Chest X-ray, AP view. Patient: 9 years old, sex M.
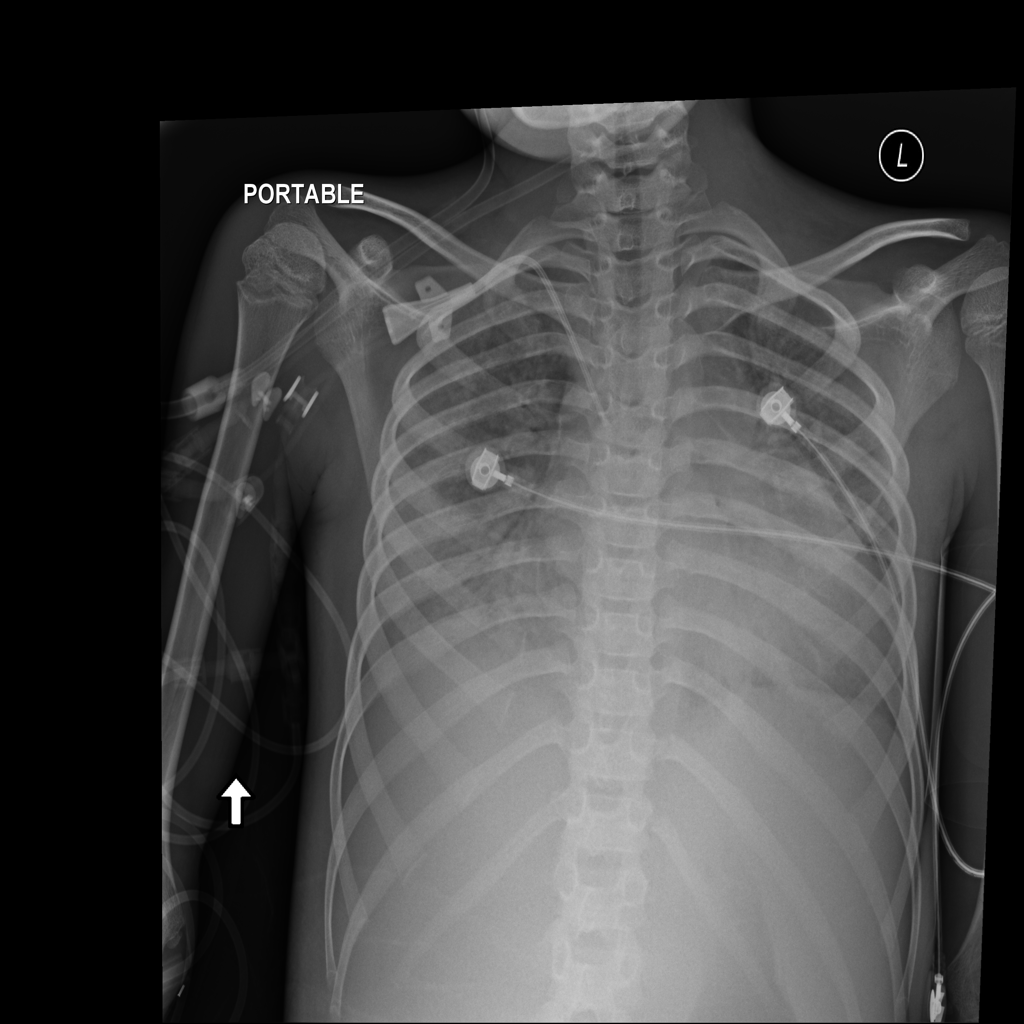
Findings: Atelectasis, Cardiomegaly, Infiltration